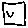
Label: square